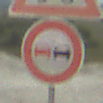
Verkehrszeichen: Ueberholverbot
Zusatzzeichen oben: RadverkehrLinks
Umgebung: Outdoor, Beach
Tageszeit: MorningAfternoon
Wetter: PartlyCloudy
Licht: Natural
Jahreszeit: NotSpecified
Kontrast: HighContrast